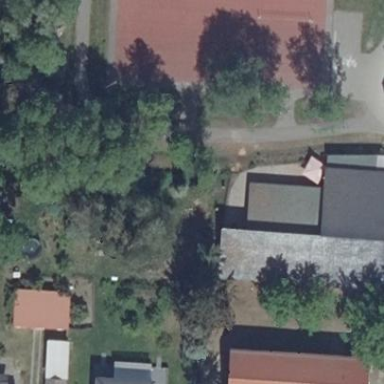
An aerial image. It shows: Building with bowling alley inside.